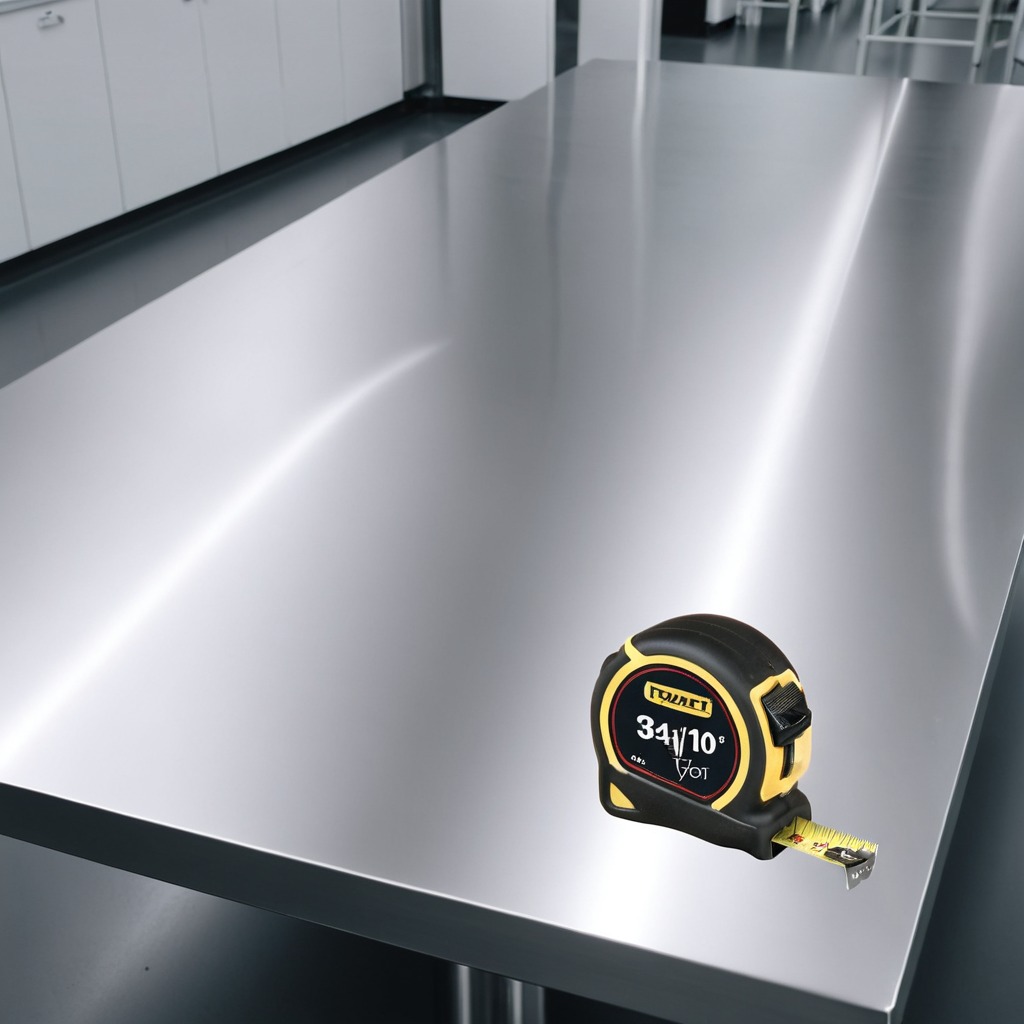
A measuring tape is lying on the stainless steel table in a high-end prototyping lab.